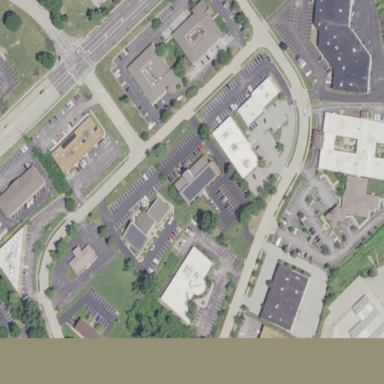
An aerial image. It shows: Commercial area.